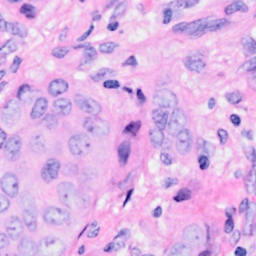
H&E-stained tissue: Breast